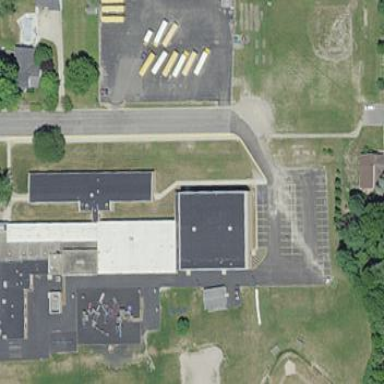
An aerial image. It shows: School building.